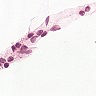
Metastatic tissue present: no